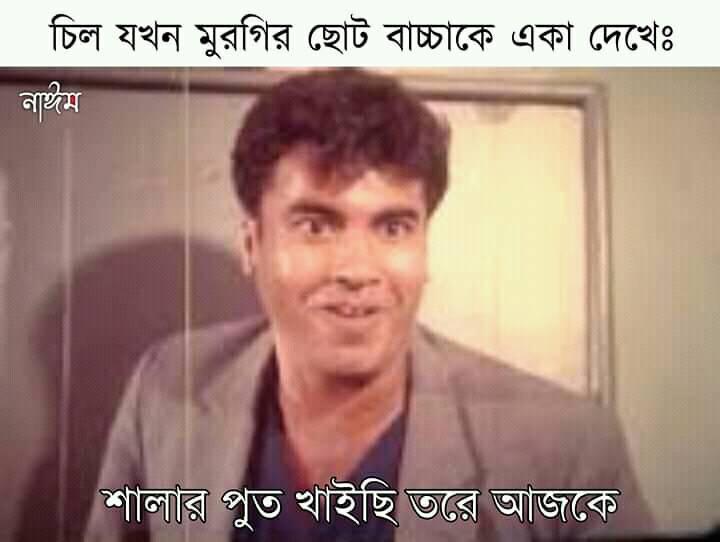
Caption: চিল যখন মুরগির ছোট বাচ্চাকে একা দেখেঃ শালার পুত খাইছি তরে আজকে
Label: non-hate